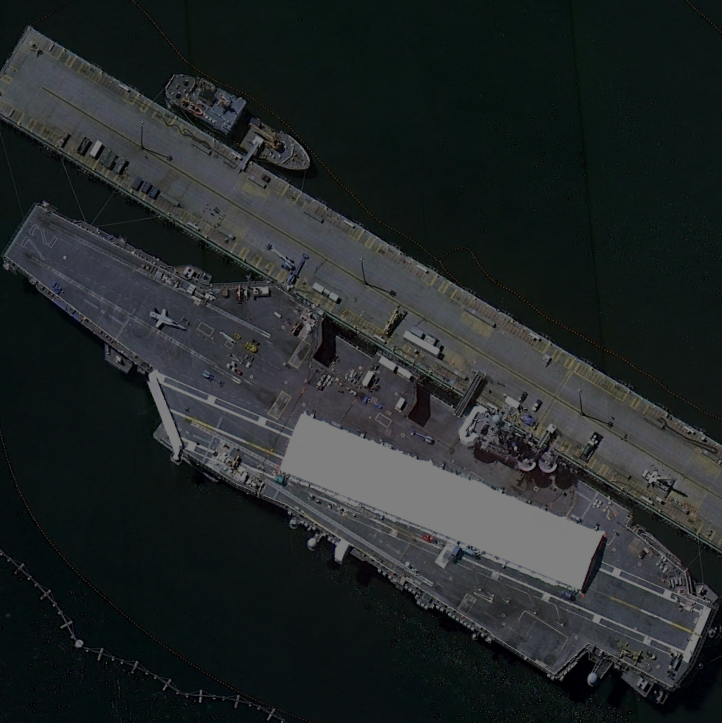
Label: aircraft_carrier